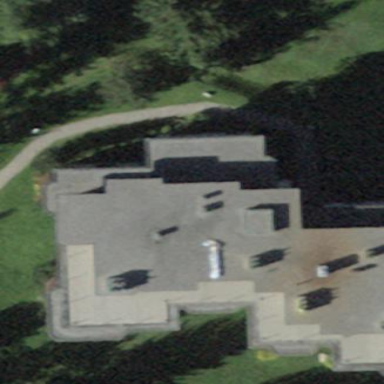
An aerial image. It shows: Building with tiled roof.